Field crop: maize
Growth stage: 2
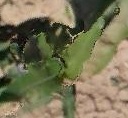
Species: maize